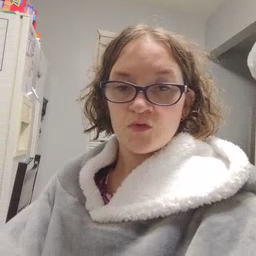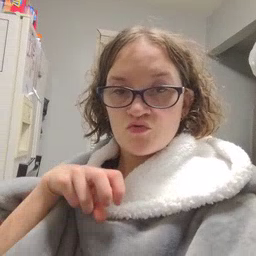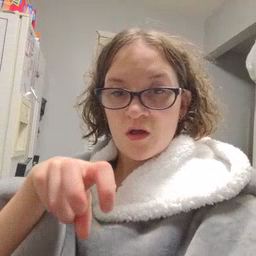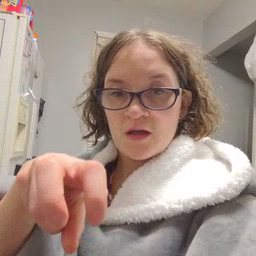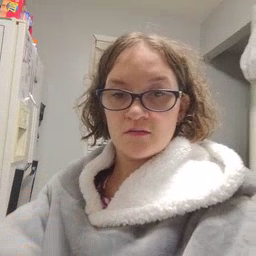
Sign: ride